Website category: university
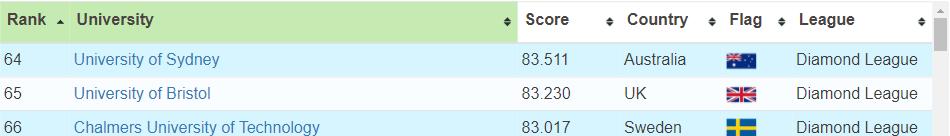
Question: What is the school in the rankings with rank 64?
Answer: University of Sydney

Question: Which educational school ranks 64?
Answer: University of Sydney

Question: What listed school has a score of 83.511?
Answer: University of Sydney

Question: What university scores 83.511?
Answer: University of Sydney

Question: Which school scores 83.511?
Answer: University of Sydney

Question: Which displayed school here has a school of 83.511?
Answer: University of Sydney

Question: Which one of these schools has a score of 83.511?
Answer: University of Sydney

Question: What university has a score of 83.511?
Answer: University of Sydney

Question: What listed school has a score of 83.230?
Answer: University of Bristol

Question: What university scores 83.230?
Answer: University of Bristol

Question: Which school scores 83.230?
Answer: University of Bristol

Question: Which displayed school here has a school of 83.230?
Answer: University of Bristol

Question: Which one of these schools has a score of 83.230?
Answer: University of Bristol

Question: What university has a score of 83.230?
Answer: University of Bristol

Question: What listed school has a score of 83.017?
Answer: Chalmers University of Technology

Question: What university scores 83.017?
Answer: Chalmers University of Technology

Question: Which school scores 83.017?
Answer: Chalmers University of Technology

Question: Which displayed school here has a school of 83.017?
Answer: Chalmers University of Technology

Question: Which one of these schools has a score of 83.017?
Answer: Chalmers University of Technology

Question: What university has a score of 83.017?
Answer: Chalmers University of Technology

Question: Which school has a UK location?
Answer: University of Bristol

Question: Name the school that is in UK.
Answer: University of Bristol

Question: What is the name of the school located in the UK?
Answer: University of Bristol

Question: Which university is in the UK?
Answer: University of Bristol

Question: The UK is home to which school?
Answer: University of Bristol

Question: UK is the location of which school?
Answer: University of Bristol

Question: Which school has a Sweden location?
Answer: Chalmers University of Technology

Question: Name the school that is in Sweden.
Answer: Chalmers University of Technology

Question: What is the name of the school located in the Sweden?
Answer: Chalmers University of Technology

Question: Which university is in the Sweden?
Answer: Chalmers University of Technology

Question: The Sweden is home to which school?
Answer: Chalmers University of Technology

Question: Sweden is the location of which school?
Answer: Chalmers University of Technology

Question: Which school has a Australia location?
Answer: University of Sydney

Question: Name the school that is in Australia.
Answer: University of Sydney

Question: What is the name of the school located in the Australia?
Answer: University of Sydney

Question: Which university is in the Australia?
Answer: University of Sydney

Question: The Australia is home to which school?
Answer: University of Sydney

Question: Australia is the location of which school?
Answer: University of Sydney